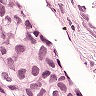
Metastatic tissue present: yes